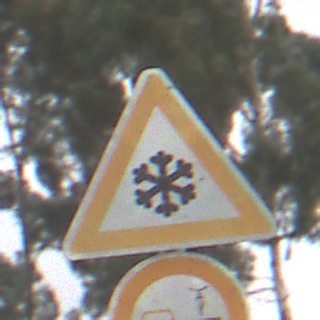
Verkehrszeichen: SchneeOderEisglaette
Zusatzzeichen unten: VerbotUeberholenEinspurigeFahrzeuge
Umgebung: Outdoor, Nature
Tageszeit: MorningAfternoon
Wetter: Overcast
Licht: Natural
Jahreszeit: NotSpecified
Kontrast: LowContrast